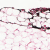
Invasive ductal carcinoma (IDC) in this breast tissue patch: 0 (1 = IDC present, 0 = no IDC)